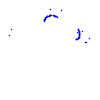
Particle: proton